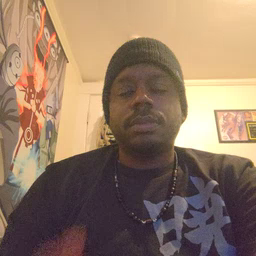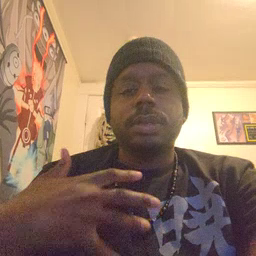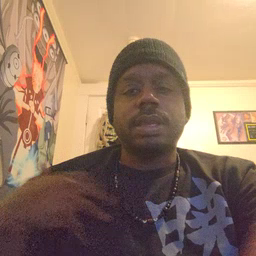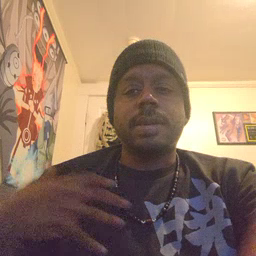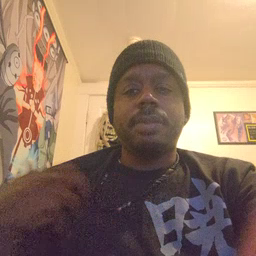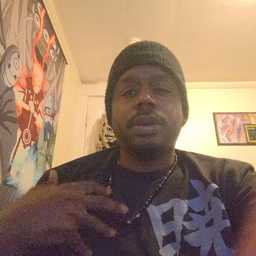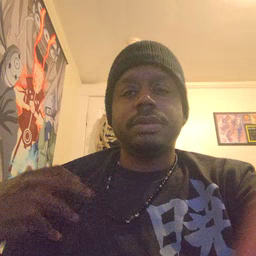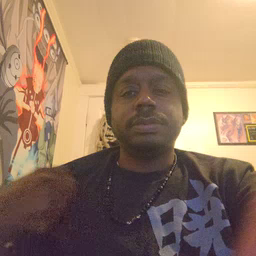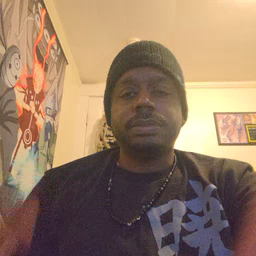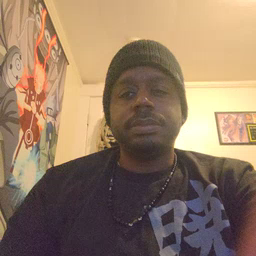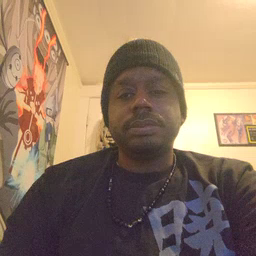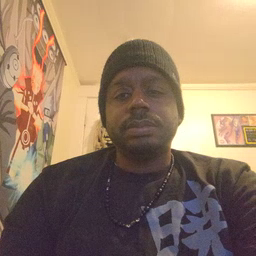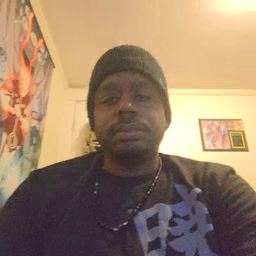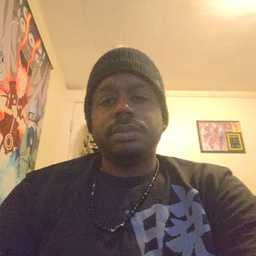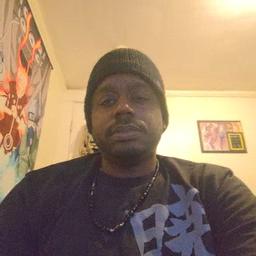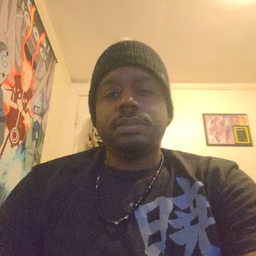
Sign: zebra